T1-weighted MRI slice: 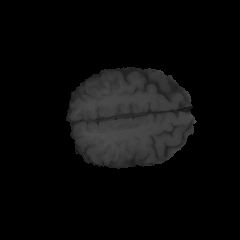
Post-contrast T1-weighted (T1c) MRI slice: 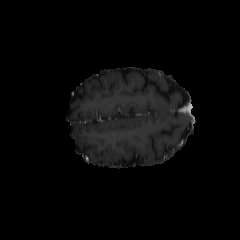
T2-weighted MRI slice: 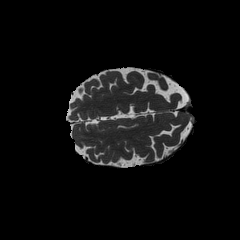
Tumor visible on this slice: no